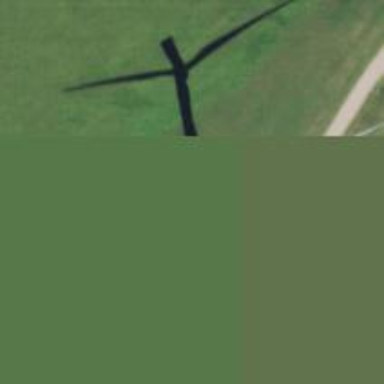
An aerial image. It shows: Wind generator with horizontal axis. The generator is wind turbine.